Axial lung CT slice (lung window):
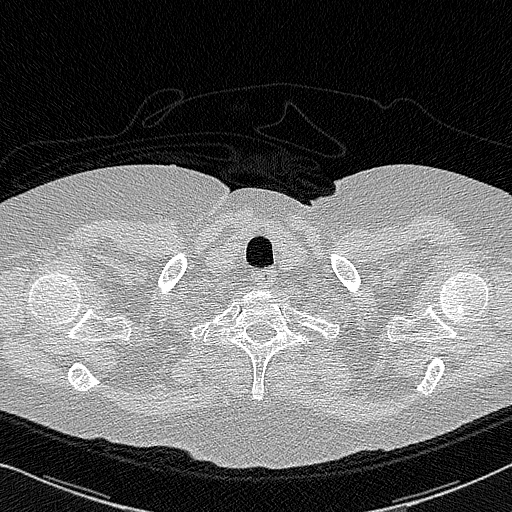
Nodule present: no